Question: I have an app where it will be a setting whether or not to allow the screen to auto-lock during idle periods.
My question: what's the user-friendly (and user-understandable) way to present the option. It'll be in a 'UITableView' with a 'UISwitch', so i'll look somewhat like:

What's the best language to use?
Keep screen on
Prevent auto-lock
Is there a common-practice to adhere to?
Something else?
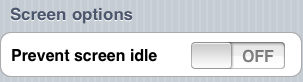
Answer: I certainly like "Disable Auto-Lock" with a 'UISwitch', like you have in your screenshot. I've seen this used in a number of apps, and it makes sense to me.